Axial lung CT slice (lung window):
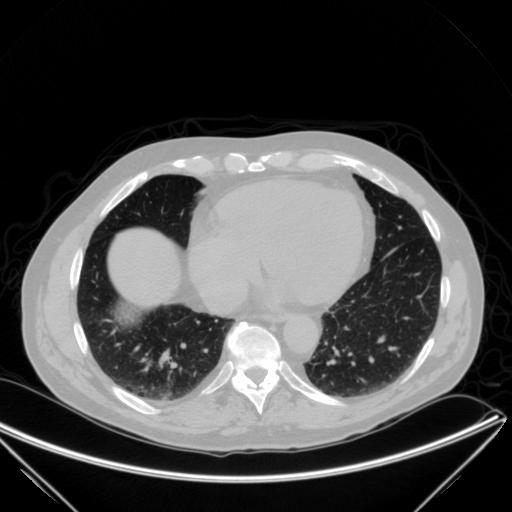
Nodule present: no